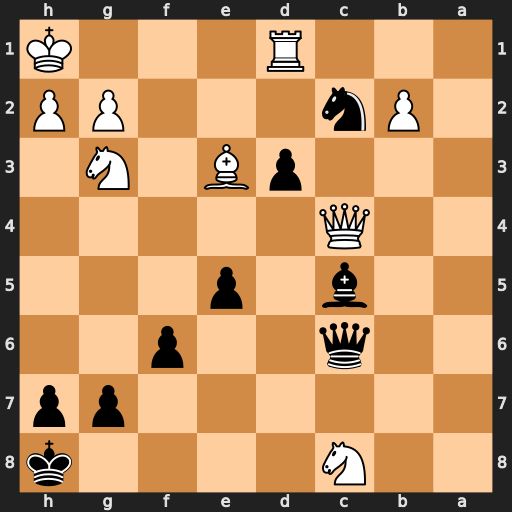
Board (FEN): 2N4k/6pp/2q2p2/2b1p3/2Q5/3pB1N1/1Pn3PP/3R3K
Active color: b
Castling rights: -
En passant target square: -
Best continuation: Nxe3 Qe4 Qxe4 Nxe4 Nxd1